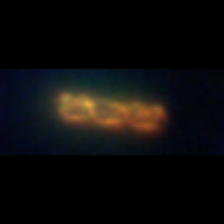
Taxon: Chaetoceros
Group: Diatoms